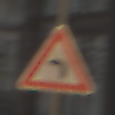
Verkehrszeichen: KurveLinks
Umgebung: Roofed, Special
Tageszeit: Midday
Wetter: Overcast
Licht: Natural
Jahreszeit: NotSpecified
Kontrast: LowContrast